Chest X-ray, PA view. Patient: 47 years old, sex F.
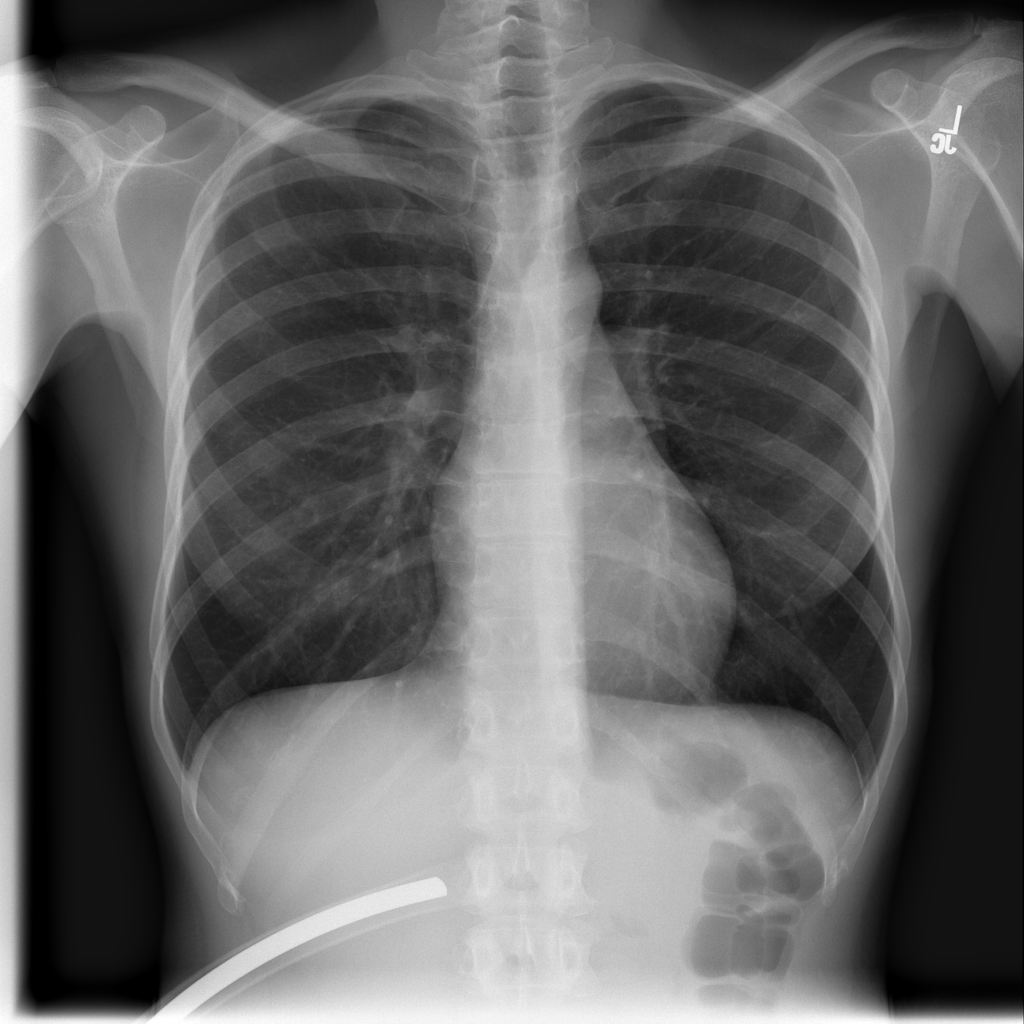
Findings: No Finding